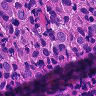
Metastatic tissue present: yes